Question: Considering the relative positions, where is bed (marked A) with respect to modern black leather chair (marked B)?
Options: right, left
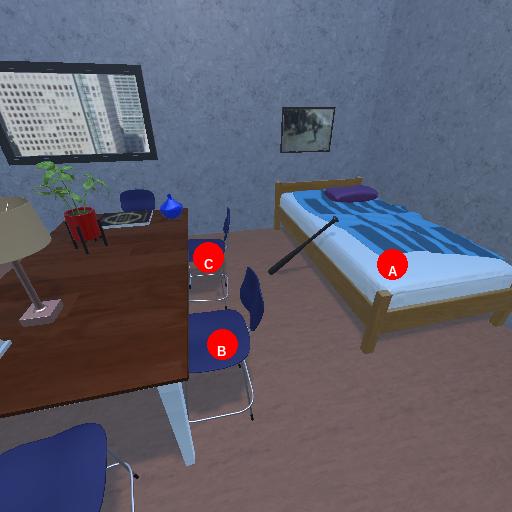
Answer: right